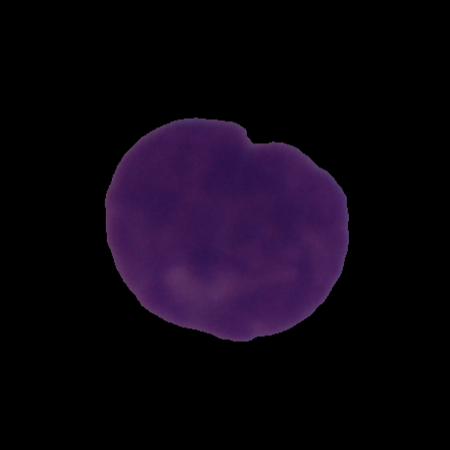
Label: cancer